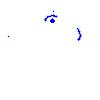
Particle: kaon